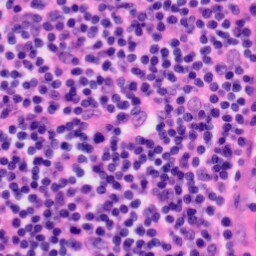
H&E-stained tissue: Tonsil